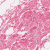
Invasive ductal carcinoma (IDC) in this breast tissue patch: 0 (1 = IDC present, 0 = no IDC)